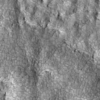
Label: not_dusty